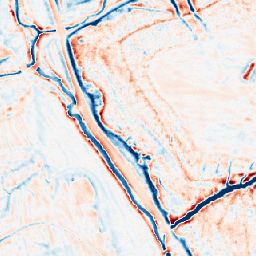
Category: edge_preserving
Decomposition family: bilateral
Decomposition parameters: d: 15
sigma_color: 150
sigma_space: 100
Upsampling method: nearest
Upsampling parameters: scale: 4
Upsampling scale: 4